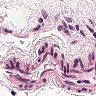
Metastatic tissue present: no